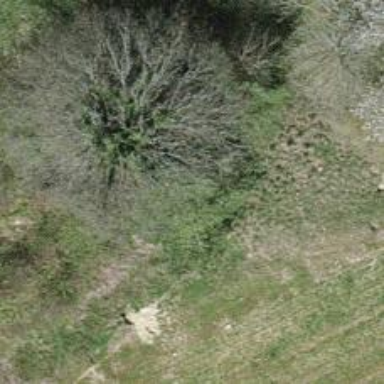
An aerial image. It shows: Row of trees in natural setting.